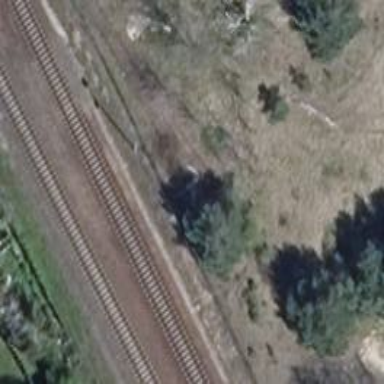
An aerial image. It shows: Disused railway spur service.